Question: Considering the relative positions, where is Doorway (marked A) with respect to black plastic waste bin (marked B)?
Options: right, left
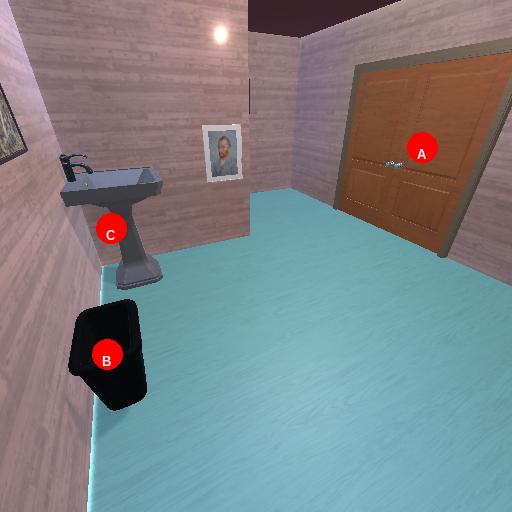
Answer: right